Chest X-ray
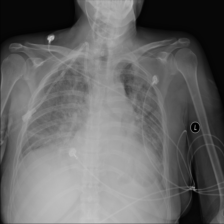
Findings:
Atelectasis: negative
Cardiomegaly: negative
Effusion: negative
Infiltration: positive
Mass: negative
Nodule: negative
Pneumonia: negative
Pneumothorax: negative
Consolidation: negative
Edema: negative
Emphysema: negative
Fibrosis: negative
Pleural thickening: negative
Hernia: negative